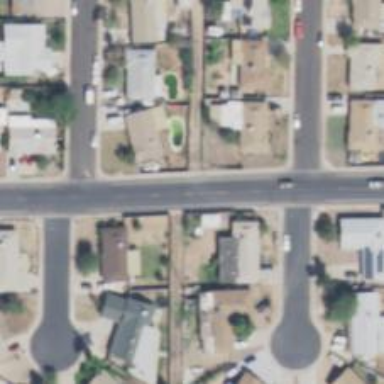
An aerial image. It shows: Alleyway designated as service road.